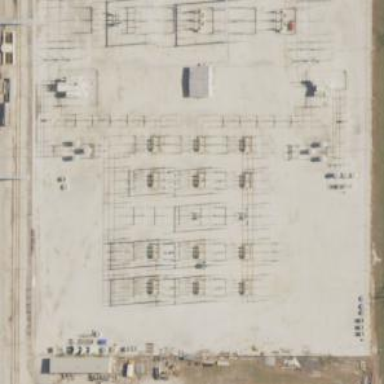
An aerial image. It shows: Switch used for power control.